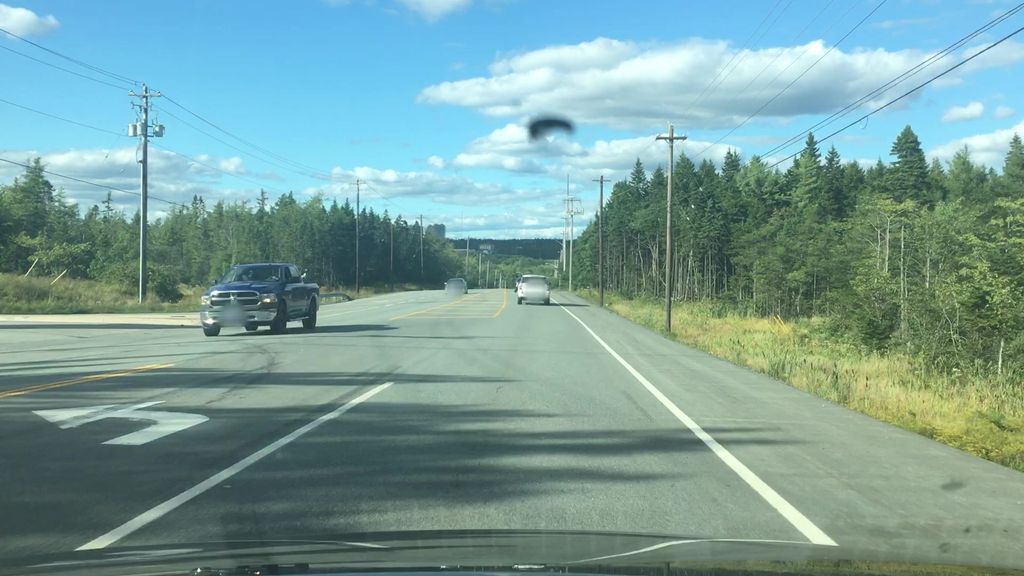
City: halifax